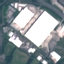
Land use / land cover: Industrial